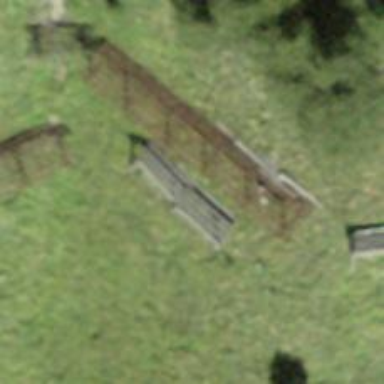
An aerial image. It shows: Fence is in the image.